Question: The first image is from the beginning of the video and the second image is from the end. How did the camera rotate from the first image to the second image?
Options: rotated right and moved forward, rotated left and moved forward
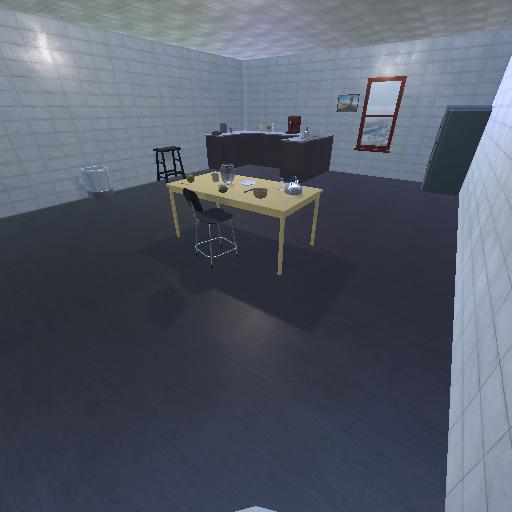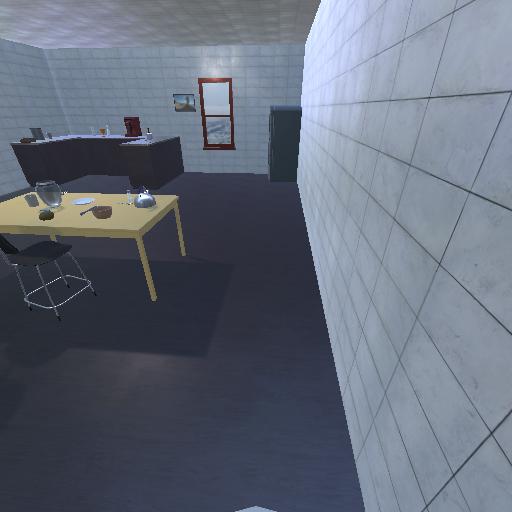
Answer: rotated right and moved forward